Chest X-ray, PA view. Patient: 31 years old, sex M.
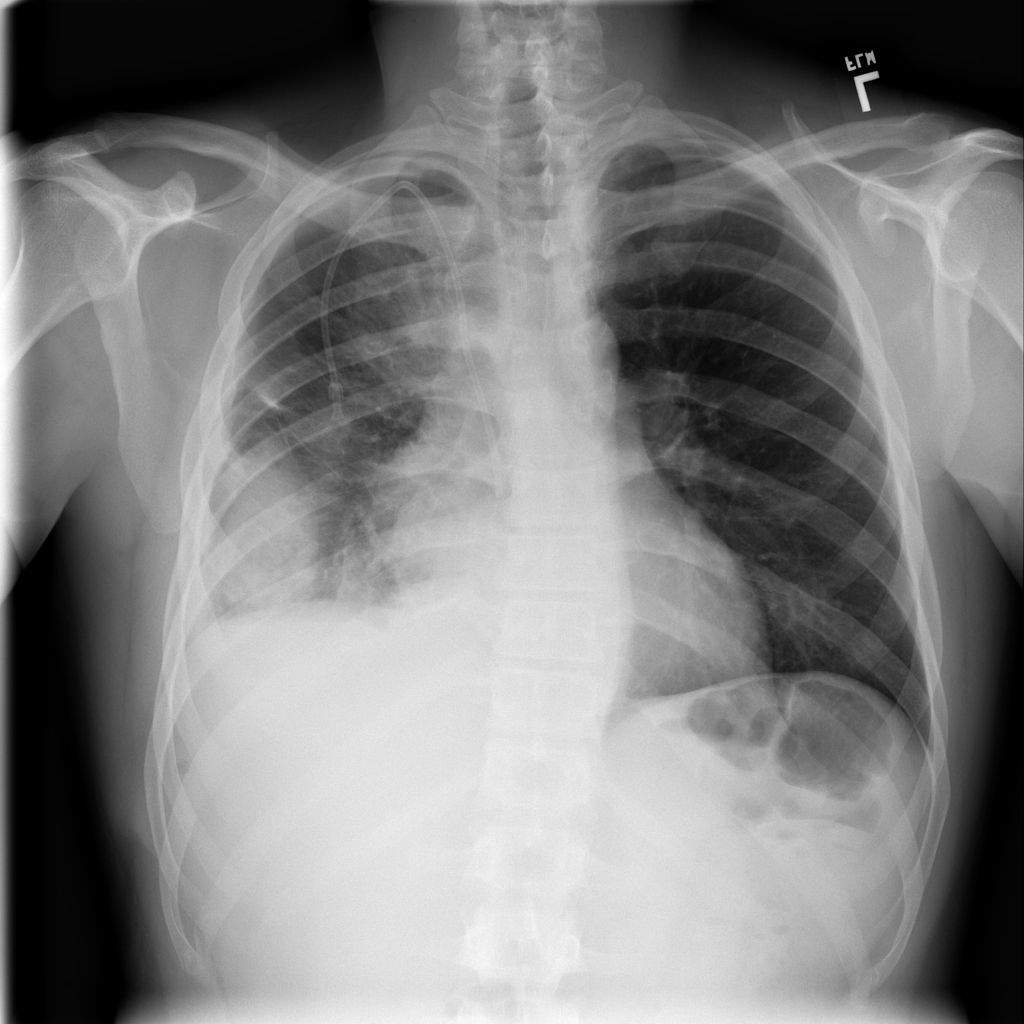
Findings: Pleural_Thickening